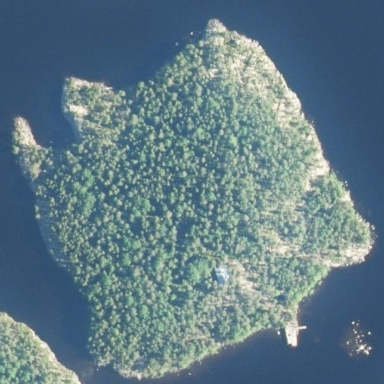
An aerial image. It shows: Islet.